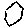
Label: hexagon